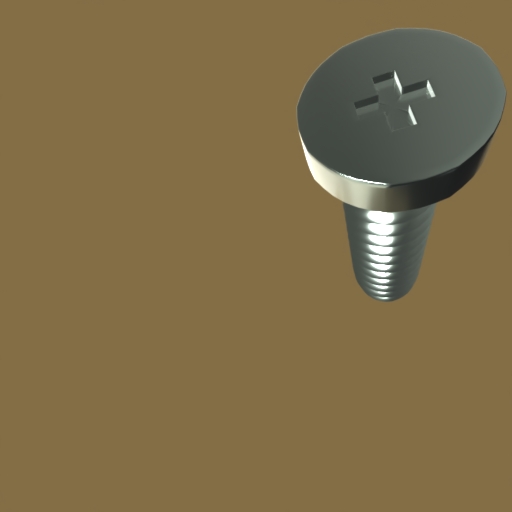
Label: screw